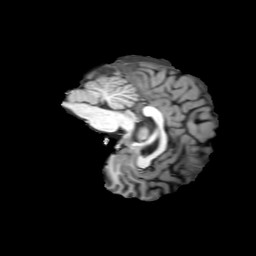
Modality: T1w
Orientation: sagittal
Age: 34
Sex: female
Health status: healthy